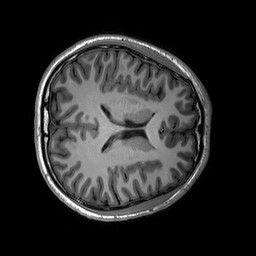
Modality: T1w
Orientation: axial
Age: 23
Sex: male
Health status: healthy
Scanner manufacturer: siemens
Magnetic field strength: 3 T
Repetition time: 2.3 s
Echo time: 0.00236 s